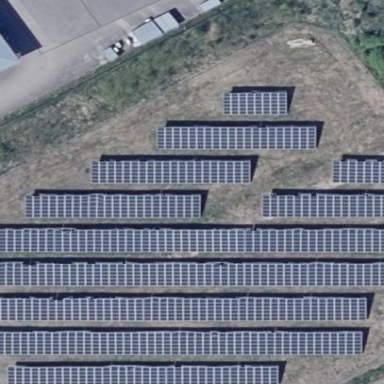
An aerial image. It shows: Solar power plant.